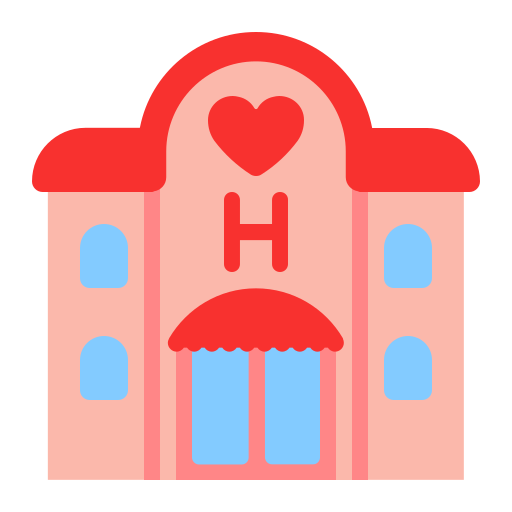
love hotel flat